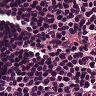
Metastatic tissue present: no